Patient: sex F, age 62
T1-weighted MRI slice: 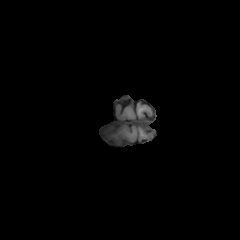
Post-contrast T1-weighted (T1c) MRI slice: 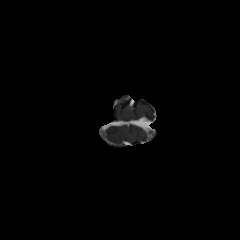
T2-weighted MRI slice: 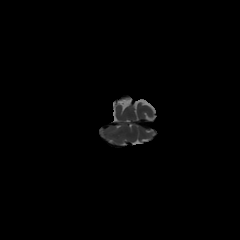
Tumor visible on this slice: no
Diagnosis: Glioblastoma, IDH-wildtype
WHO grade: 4